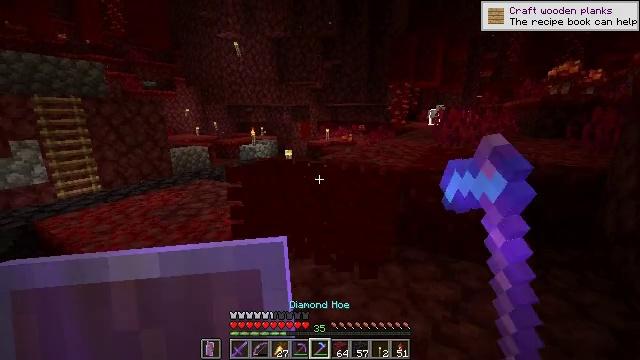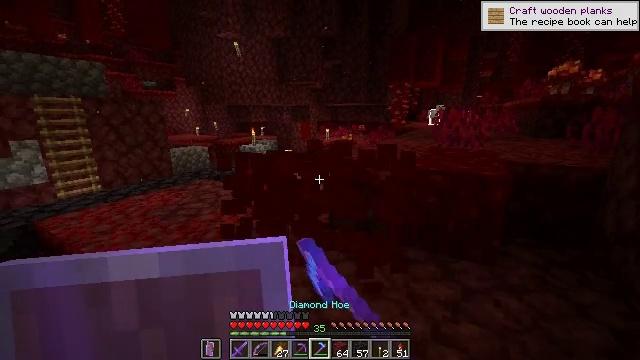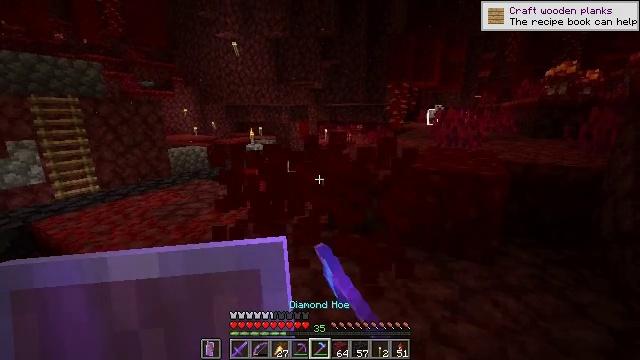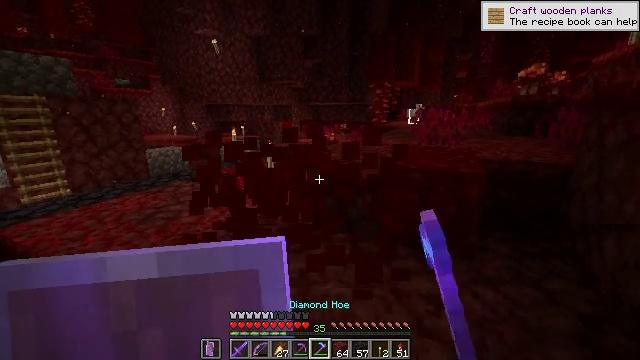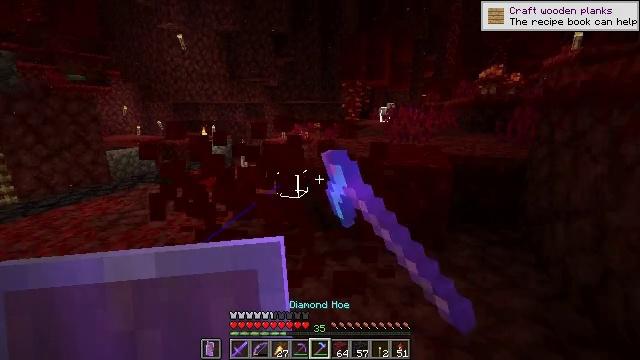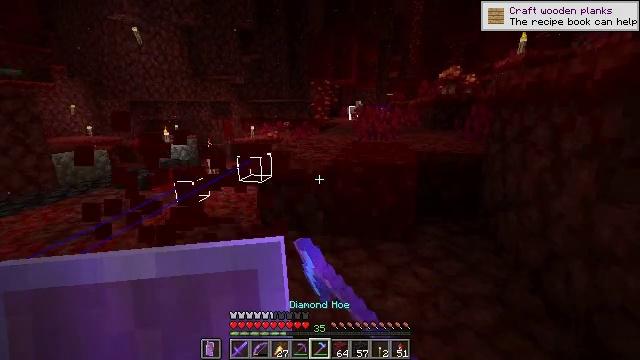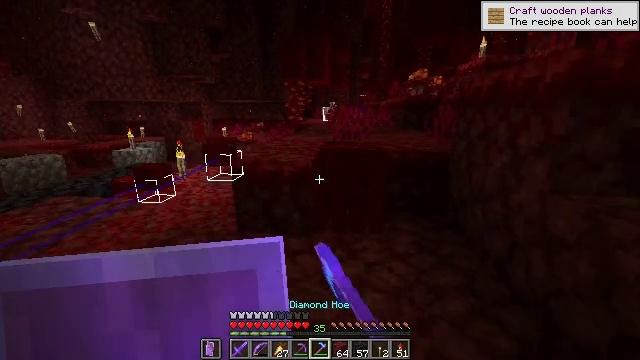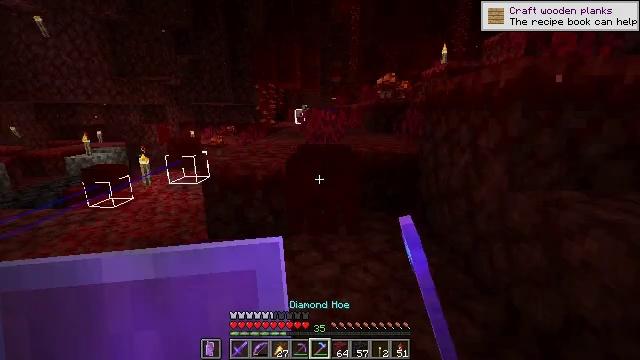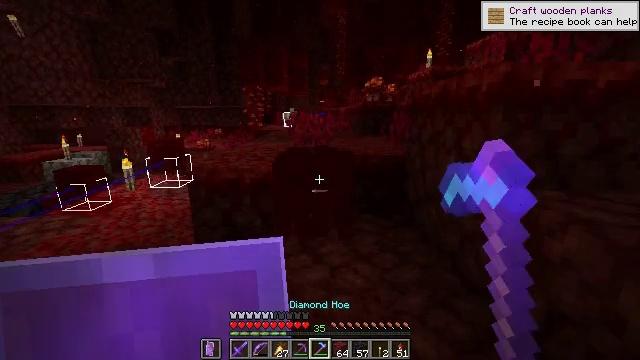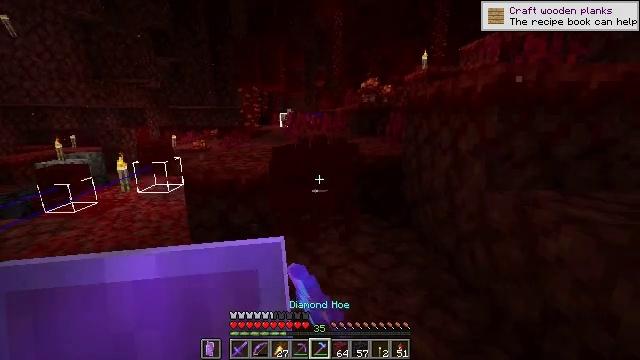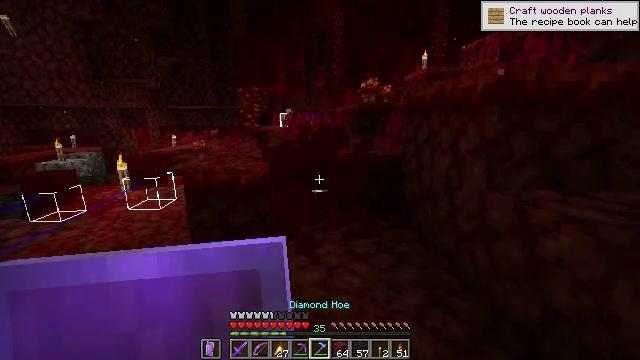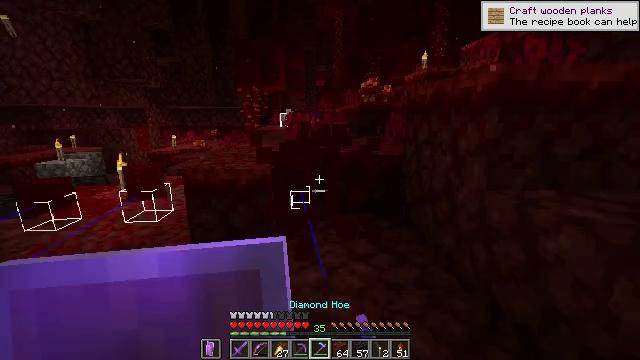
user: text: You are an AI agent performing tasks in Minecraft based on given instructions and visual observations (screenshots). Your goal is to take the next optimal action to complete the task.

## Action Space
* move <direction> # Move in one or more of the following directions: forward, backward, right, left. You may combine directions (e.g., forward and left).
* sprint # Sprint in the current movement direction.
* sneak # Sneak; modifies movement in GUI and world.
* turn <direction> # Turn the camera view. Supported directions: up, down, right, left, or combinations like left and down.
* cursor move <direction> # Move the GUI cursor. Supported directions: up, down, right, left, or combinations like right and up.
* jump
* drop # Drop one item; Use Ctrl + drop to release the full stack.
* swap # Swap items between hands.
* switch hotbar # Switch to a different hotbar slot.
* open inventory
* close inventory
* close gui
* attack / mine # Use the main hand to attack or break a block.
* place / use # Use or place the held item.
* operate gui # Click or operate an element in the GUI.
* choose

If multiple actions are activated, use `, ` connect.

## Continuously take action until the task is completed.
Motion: motion action
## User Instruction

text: Collect the nether wart block for decoration.
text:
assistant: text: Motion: attack / mine
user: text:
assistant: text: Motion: attack / mine
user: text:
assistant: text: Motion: turn right, attack / mine
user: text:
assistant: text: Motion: turn right, attack / mine
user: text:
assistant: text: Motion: turn right, attack / mine
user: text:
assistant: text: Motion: turn right, attack / mine
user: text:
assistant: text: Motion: turn right, attack / mine
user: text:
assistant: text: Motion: turn right, attack / mine
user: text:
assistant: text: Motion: attack / mine
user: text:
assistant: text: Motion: attack / mine
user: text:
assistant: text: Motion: attack / mine
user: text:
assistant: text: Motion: attack / mine